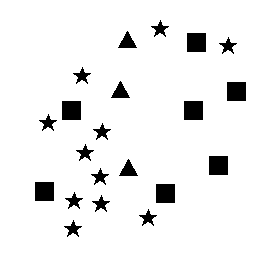
Squares: 7
Triangles: 3
Stars: 11
Total shapes: 21